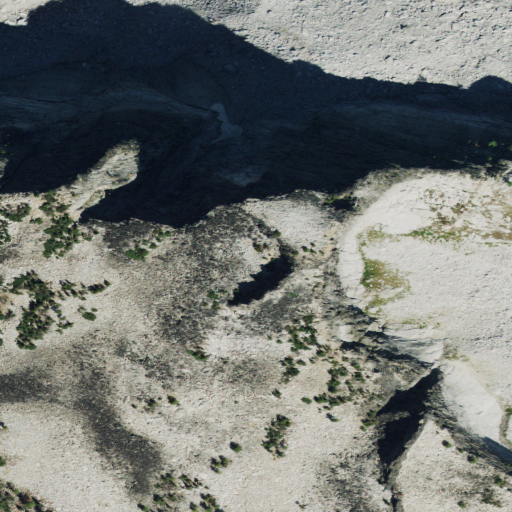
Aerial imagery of cliff(s) in Montana named Castle Crag containing grassland, evergreen forest, snow, and barren land